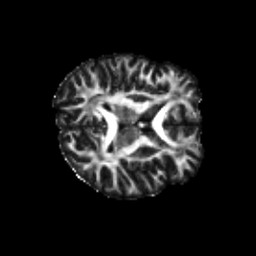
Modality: FA
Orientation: axial
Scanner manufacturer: siemens
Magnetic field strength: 3 T
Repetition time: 4.16 s
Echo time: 0.0806 s